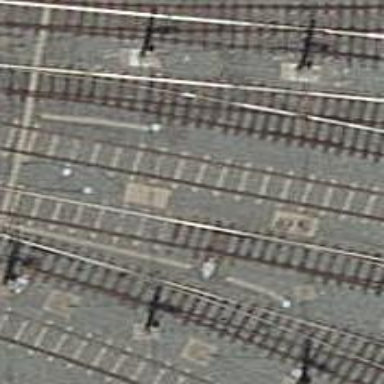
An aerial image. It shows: Railway switch.